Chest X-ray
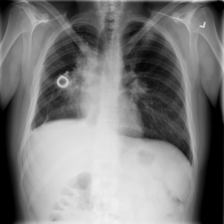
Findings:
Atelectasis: negative
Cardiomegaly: negative
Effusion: negative
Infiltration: negative
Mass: negative
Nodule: negative
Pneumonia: negative
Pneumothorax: negative
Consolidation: negative
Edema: negative
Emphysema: negative
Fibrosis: negative
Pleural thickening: negative
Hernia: negative